Current action and preconditions to check: trajectory_clear

Your task: For each precondition in the list above, predict whether it will hold at this action.

Consider the current scene as observed from the mobile robot's camera, and analyze the predicted future states of all dynamic agents (e.g., people, animals, vehicles, or any moving entities) within the NEXT SECOND.

IMPORTANT: Only answer "very likely" if you are absolutely certain—based on strong, clear evidence—that a dynamic agent will violate the precondition in the predicted future state. Do NOT answer "very likely" for unlikely, ambiguous, or low-probability risks.

Ask yourself for each precondition: Is there a high probability, with clear and convincing evidence, that the predicted future states of any dynamic agent will interfere with the predicted future state of the currently executing action within the NEXT SECOND, causing that precondition to fail?

Assess the risk level based on these predictions. Use "likely" or "very likely" if motions create a clear risk of interference.

Use "neutral" or "improbable" if agents are nearby but their predicted paths are clearly diverging or non-conflicting.

Failure Risk Categories: "very improbable", "improbable", "neutral", "likely", "very likely"

Answer Format: Output ONLY the probability_of_failure value from these categories: "very improbable", "improbable", "neutral", "likely", "very likely"

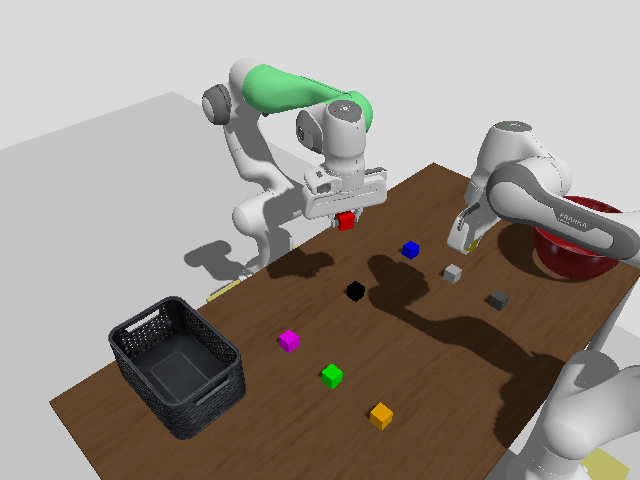

Answer: very improbable